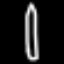
Label: pencil